На~рисунке~ниже изображена упрощённая модель лест\-ни\-цы-\-стре\-мян\-ки, состоящей из~соединённых шарнирно легкой опоры и~однородной массивной части, наклоненных под~углами~$\beta=20^\circ$ и~$\gamma$ к~вертикали $(\operatorname{tg}\gamma=2\operatorname{tg}\beta)$.  Масса лестницы $m=20~кг$.
Определите, с~какой силой взаимодействуют между собой части лестницы. Трения в~шарнире нет. Коэффициент трения~$\mu$ между полом и~касающимися его частями стремянки одинаков.
При~каком минимальном значении коэффициента $\mu$ части лестницы не~будут разъезжаться? Ускорение свободного падения $g=10~м/с^2$.
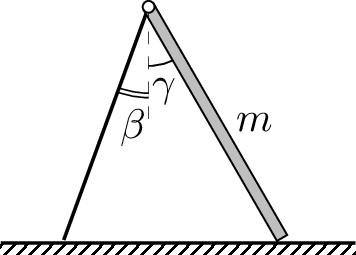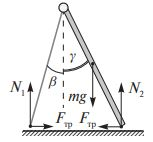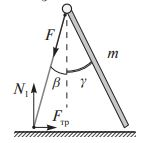
Определите, с~какой силой взаимодействуют между собой части лестницы. Трения в~шарнире нет. Коэффициент трения~$\mu$ между полом и~касающимися его частями стремянки одинаков.
Решение: Рассмотрим внешние силы, действующие на~всю лестницу~(см. рисунок ниже).  Из~правила моментов относительно правой нижней точки, с~учетом соотношения~$\operatorname{tg}\gamma=2\operatorname{tg}\beta$, получим~$3N_1=mg$. Откуда $N_1=\frac{1}{3}mg$, а~$N_2=\frac{2}{3}mg$. Сила, действующая на~опору со~стороны шарнира может быть направлена только вдоль нее~(см. рисунок ниже).  В~противном случае возникнет некомпенсированный момент относительно нижней точки опоры. Таким образом $$ F=\frac{N_1}{\cos\beta}=\frac{1}{3}\frac{mg}{\cos\beta}=71~Н. $$
Ответ: $$ F=\frac{1}{3}\frac{mg}{\cos\beta}=71~Н. $$

При~каком минимальном значении коэффициента $\mu$ части лестницы не~будут разъезжаться? Ускорение свободного падения $g=10~м/с^2$.
Решение: Из~равенства нулю суммы горизонтальных сил следует, что силы трения равны. Но, первой проскользнет легкая опора, так как на~нее действует меньшая сила нормальной реакции. Минимальное значение коэффициента трения: $$ \mu=\operatorname{tg}\beta=0.36. $$
Ответ: $$ \mu=0.36. $$
Темы:
T, Механика, Статика, Всероссийские, Сухое трение, Трение